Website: walmart
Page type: address-validator
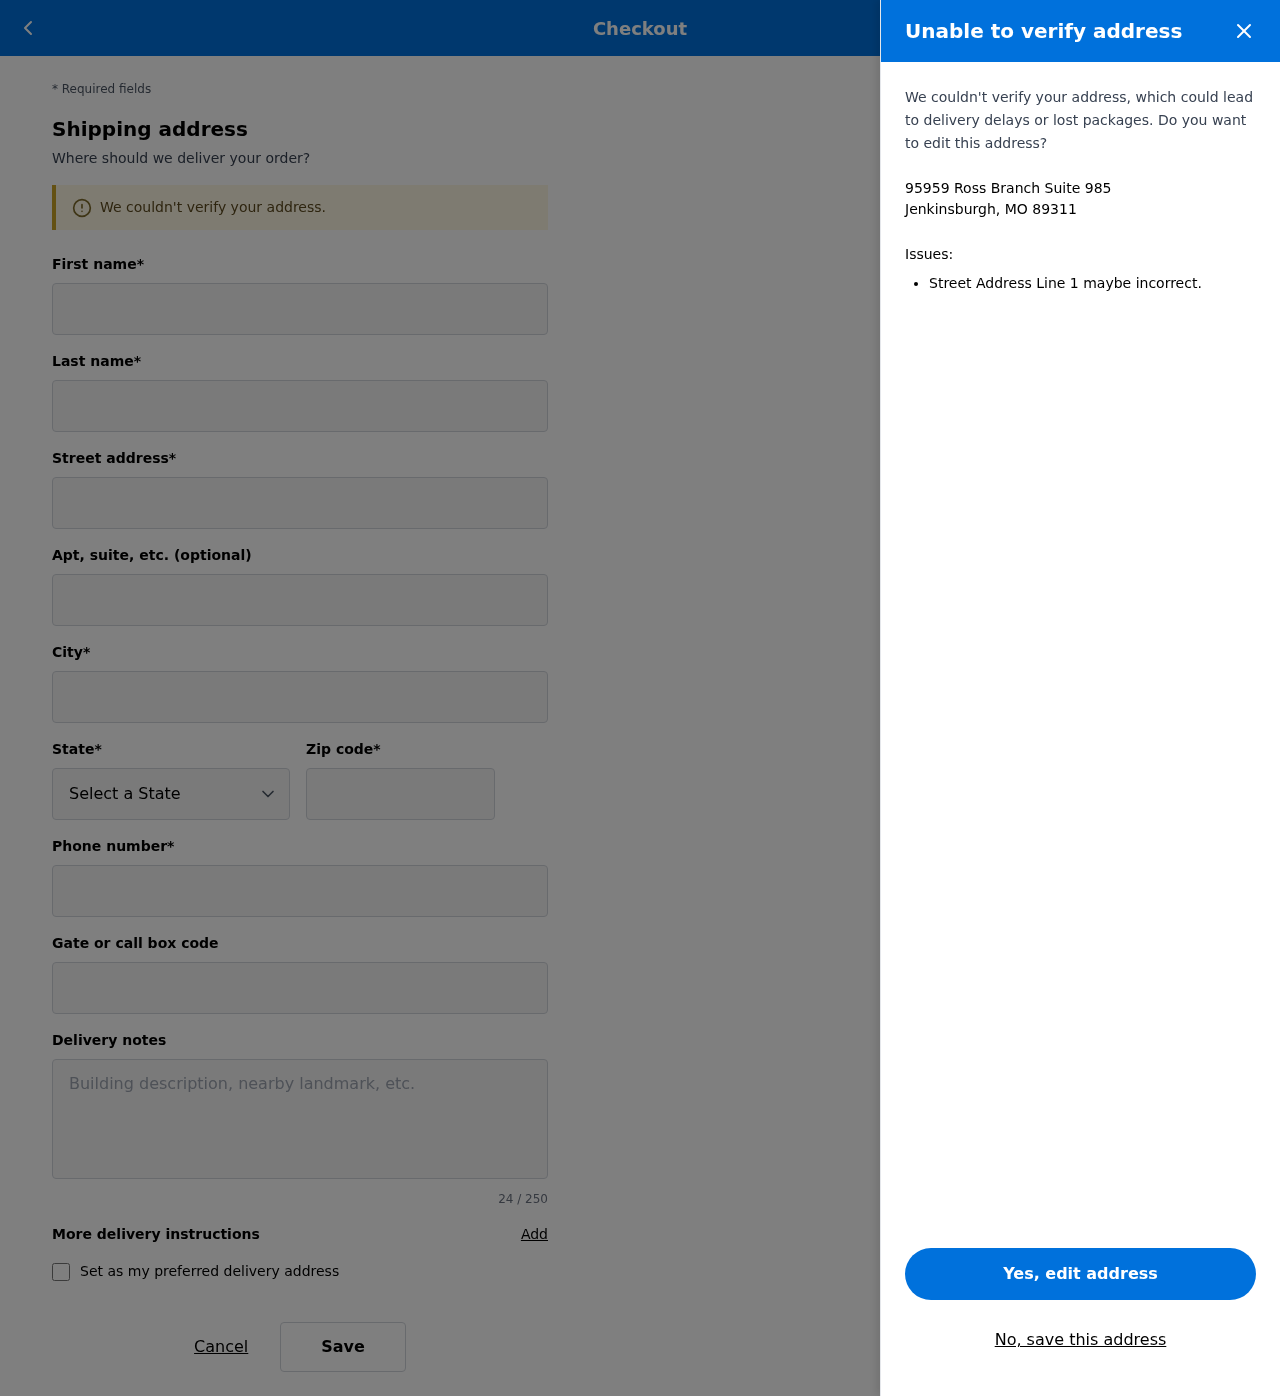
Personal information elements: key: PII_CITY_STATE_ZIP
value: Jenkinsburgh, MO 89311
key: PII_DELIVERY_INSTRUCTIONS
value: Place behind screen door
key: PII_STATE_ABBR
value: MO
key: PII_STREET
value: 95959 Ross Branch Suite 985
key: PII_FIRSTNAME
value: Corey
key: PII_LASTNAME
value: Meyer
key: PII_CITY
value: Jenkinsburgh
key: PII_POSTCODE
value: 89311
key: PII_PHONE
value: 6839812455
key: PII_SECURITY_CODE
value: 4385